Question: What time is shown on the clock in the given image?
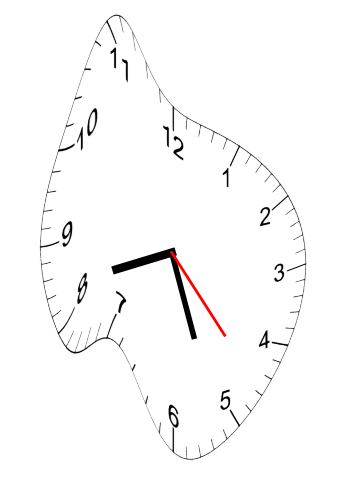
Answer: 08:26:23